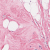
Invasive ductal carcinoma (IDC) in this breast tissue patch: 0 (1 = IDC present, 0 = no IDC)